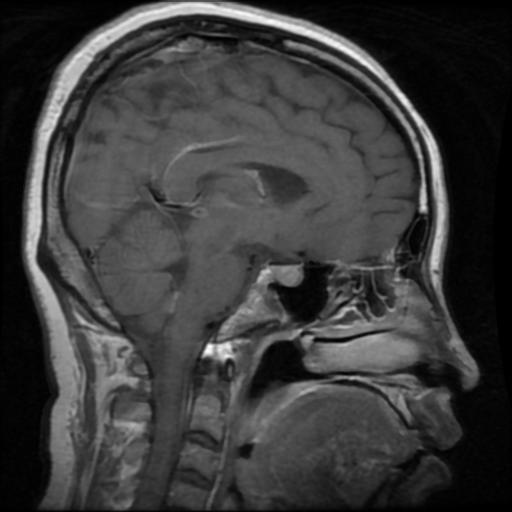
Label: pituitary